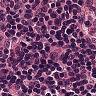
Metastatic tissue present: no